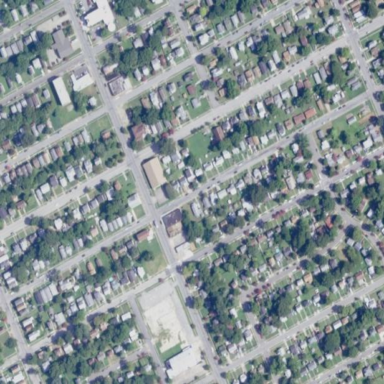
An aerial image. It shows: Residential neighbourhood.